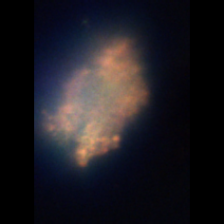
Taxon: Unknown_detritus
Group: Unknown